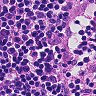
Metastatic tissue present: no